Fundus camera: canon
Shooting center: fovea
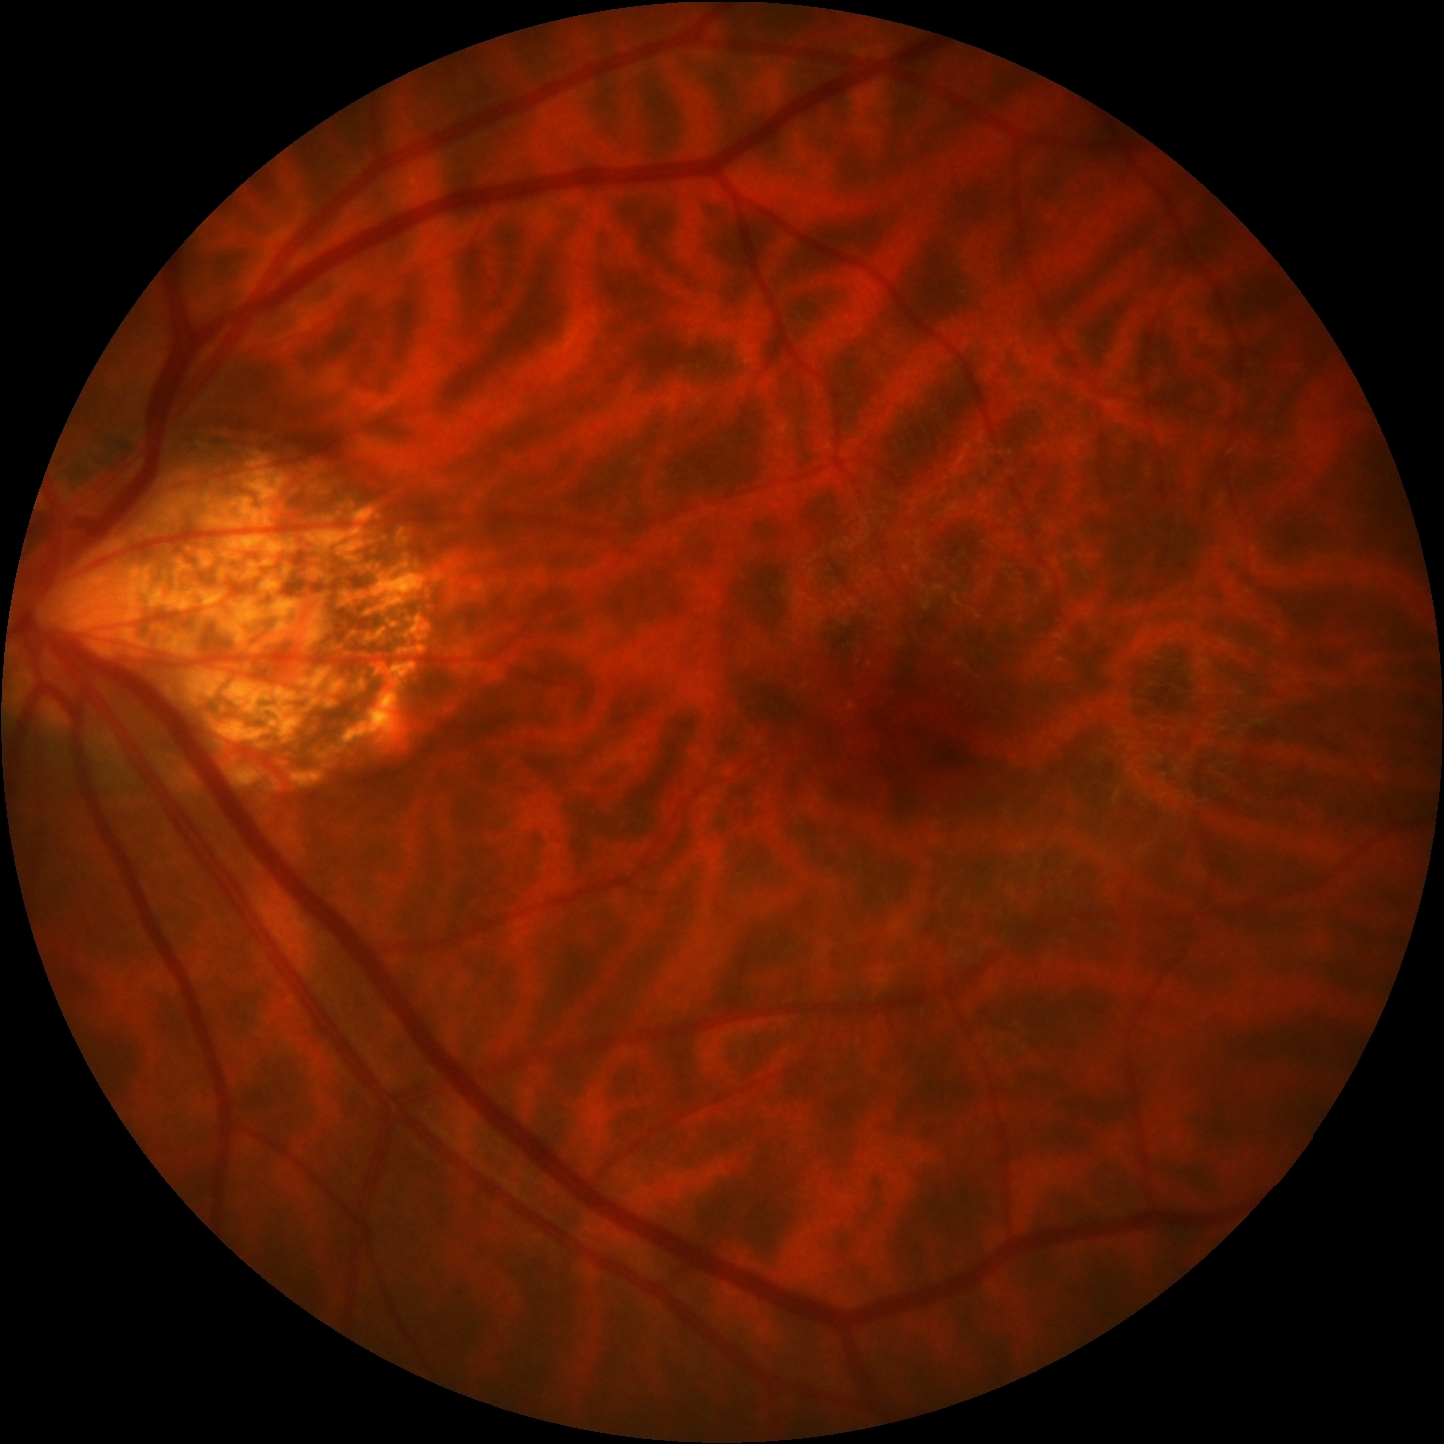
Pathologic myopia: yes
Patchy retinal atrophy: present
Retinal detachment: absent